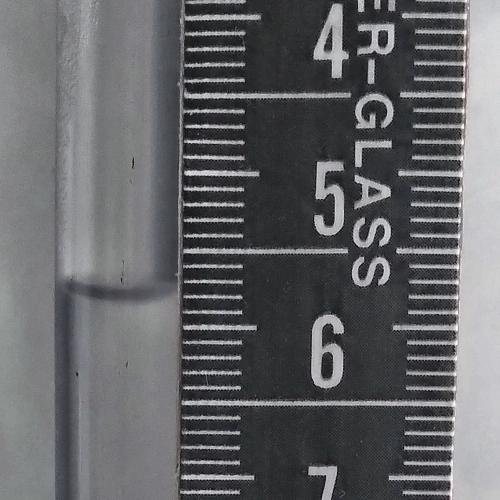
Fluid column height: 5.8 cm